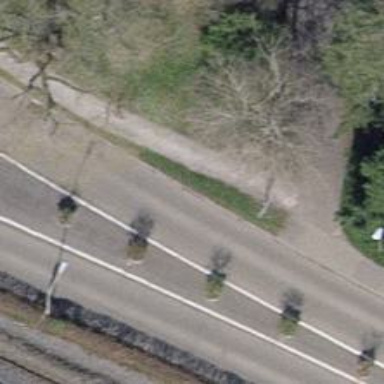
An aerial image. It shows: Planter serving as barrier.